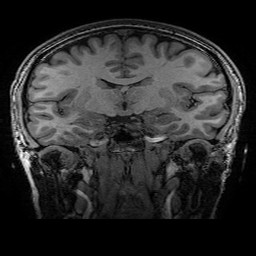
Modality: T1w
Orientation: sagittal
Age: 23
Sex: male
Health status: healthy